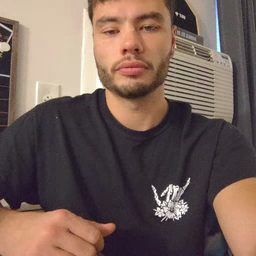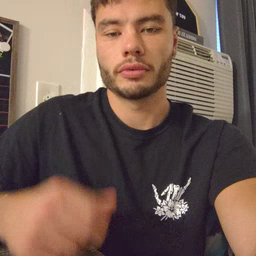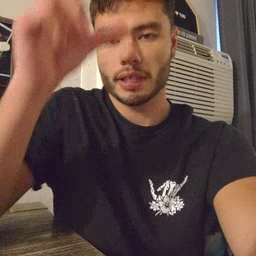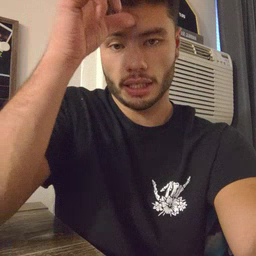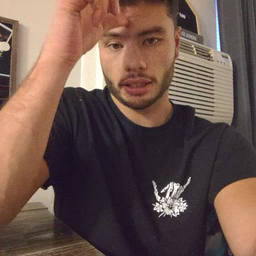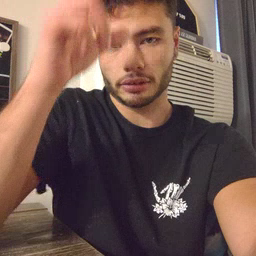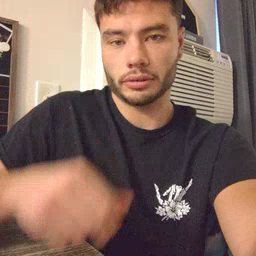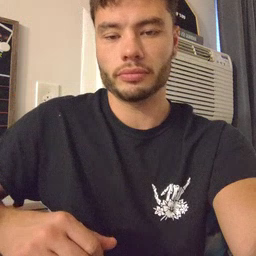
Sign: hen